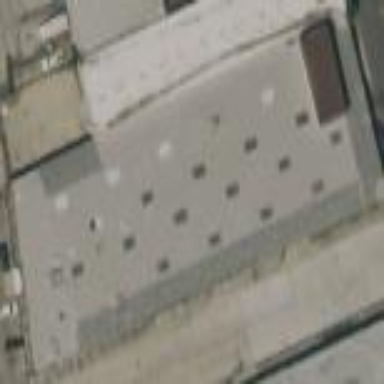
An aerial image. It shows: Warehouse building.